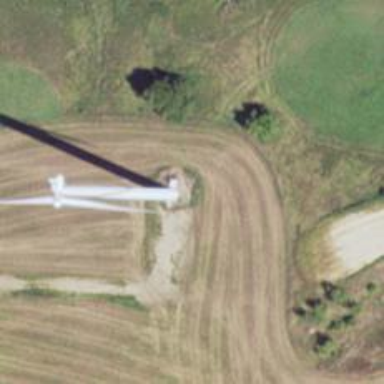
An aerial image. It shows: Wind generator in the form of horizontal axis wind turbine.